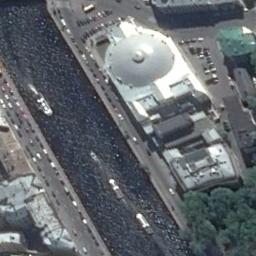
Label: church